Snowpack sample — Buffalo Mountain, Silverthorne, Colorado, USA (1/25/25, 10:11 AM MST)
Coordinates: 39.6222, -106.1139
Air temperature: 22 °F
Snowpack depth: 110 cm
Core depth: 40 cm
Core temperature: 46.4 °F
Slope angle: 12°, slope face: 102°
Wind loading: high
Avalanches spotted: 0
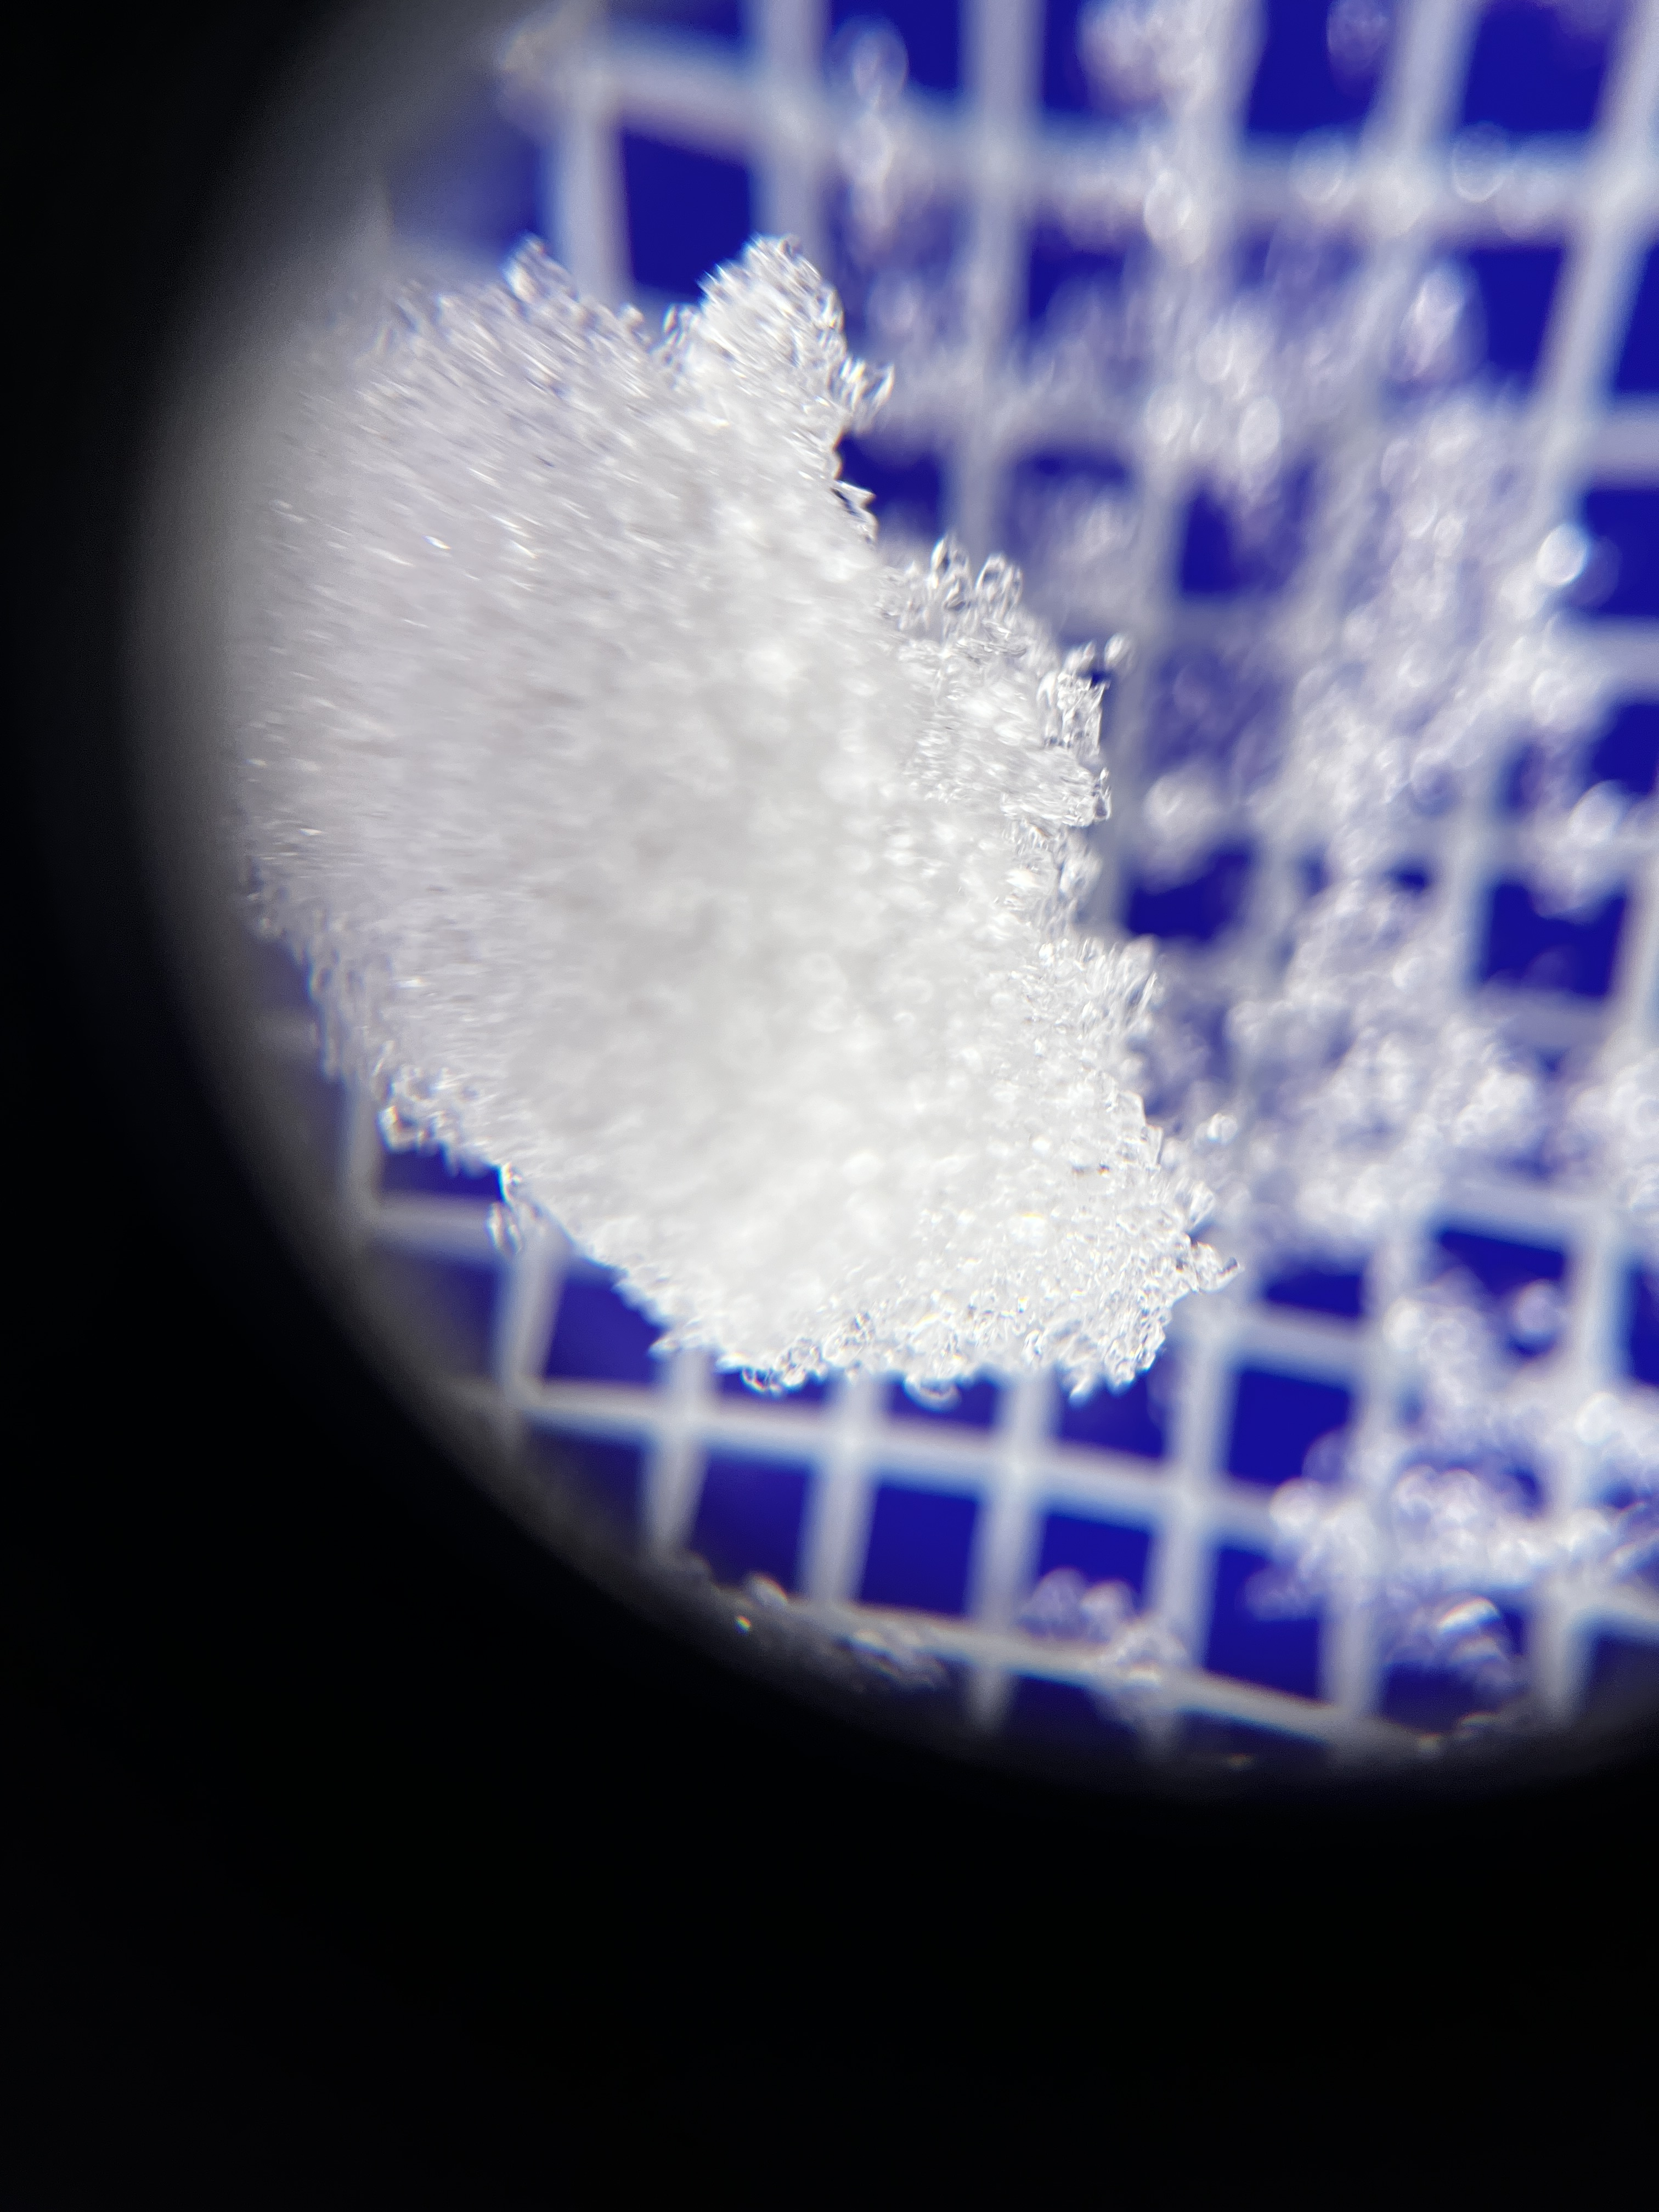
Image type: magnified_profile
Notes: No avalanches nearby, collected on the outskirts of a fire break 15 meters from the treeline, on way to Buffalo and Red Mountain